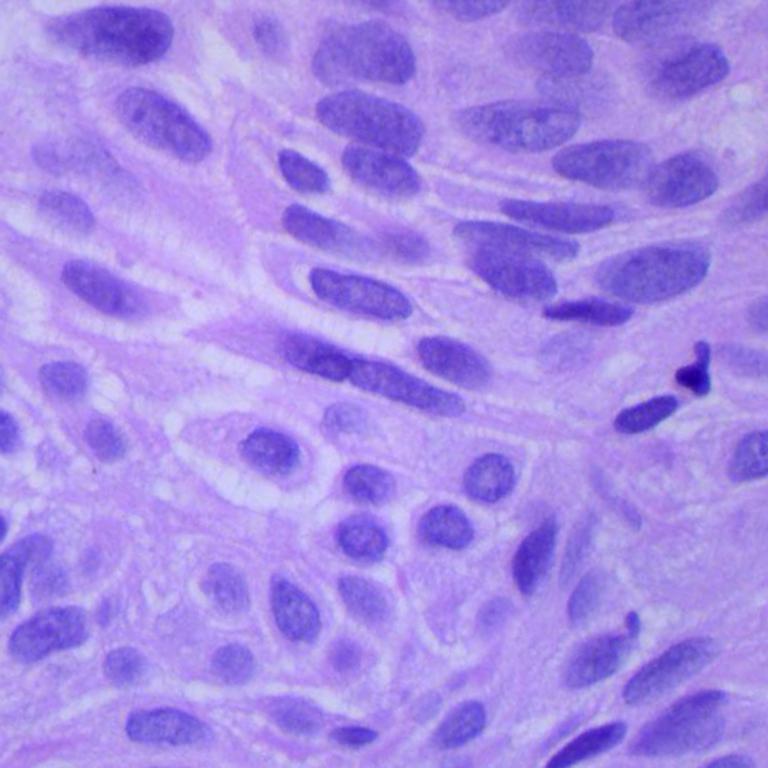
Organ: lung
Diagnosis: squamous carcinomas